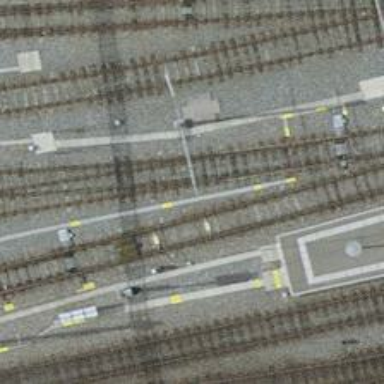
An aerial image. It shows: Railway signal.